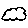
Label: cloud